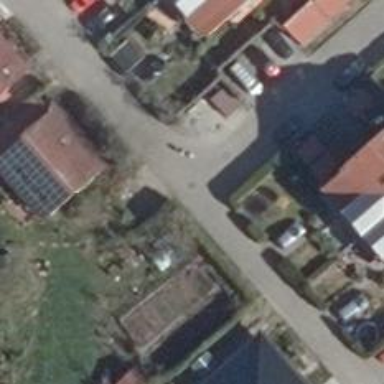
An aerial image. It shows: Living street.